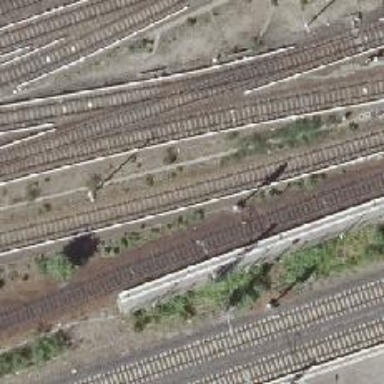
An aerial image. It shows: Milestone along the railway with catenary mast.